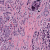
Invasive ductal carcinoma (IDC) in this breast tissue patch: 1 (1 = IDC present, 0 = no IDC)